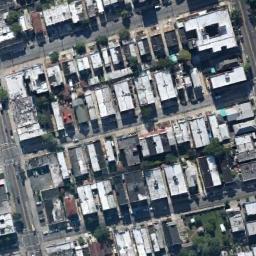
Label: dense_residential